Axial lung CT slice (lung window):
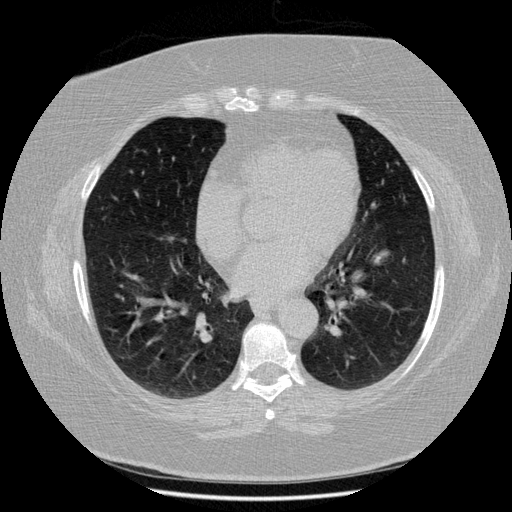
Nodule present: no